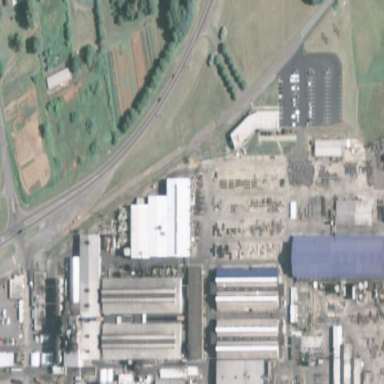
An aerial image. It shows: Industrial area.